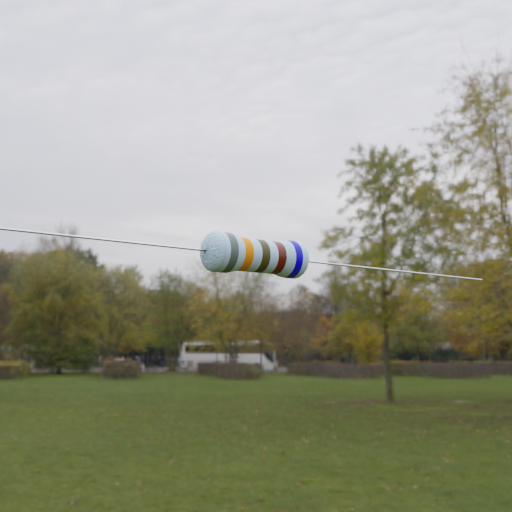
Resistor colour bands (in order): gray, orange, brown, brown, blue